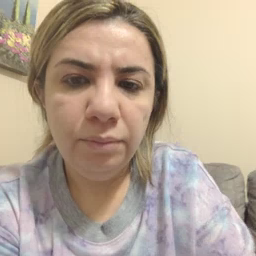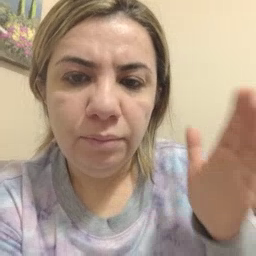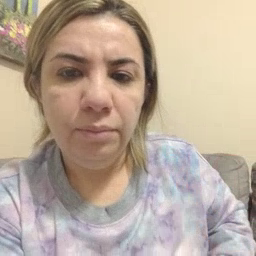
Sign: beside